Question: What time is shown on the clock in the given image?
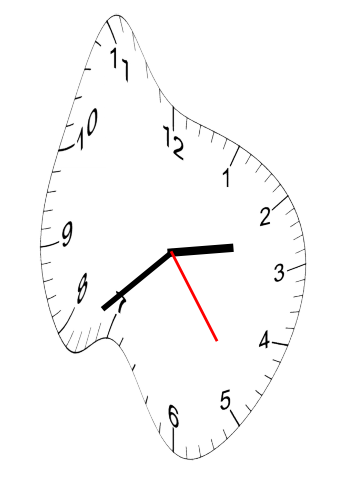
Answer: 02:38:24